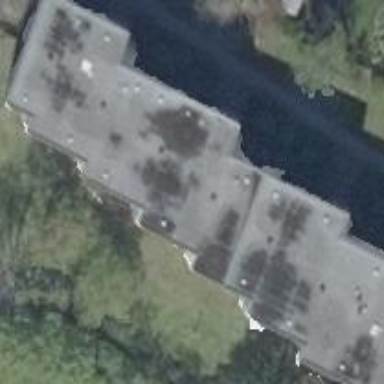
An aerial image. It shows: Apartment building with flat roof.